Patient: sex M, age 46
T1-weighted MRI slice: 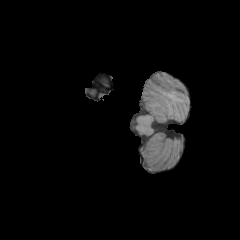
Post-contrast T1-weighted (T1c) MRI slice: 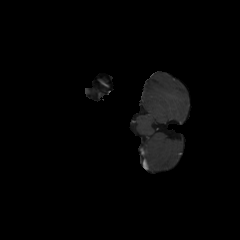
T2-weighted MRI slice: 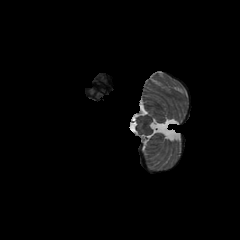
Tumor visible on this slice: no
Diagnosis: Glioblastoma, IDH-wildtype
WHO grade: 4